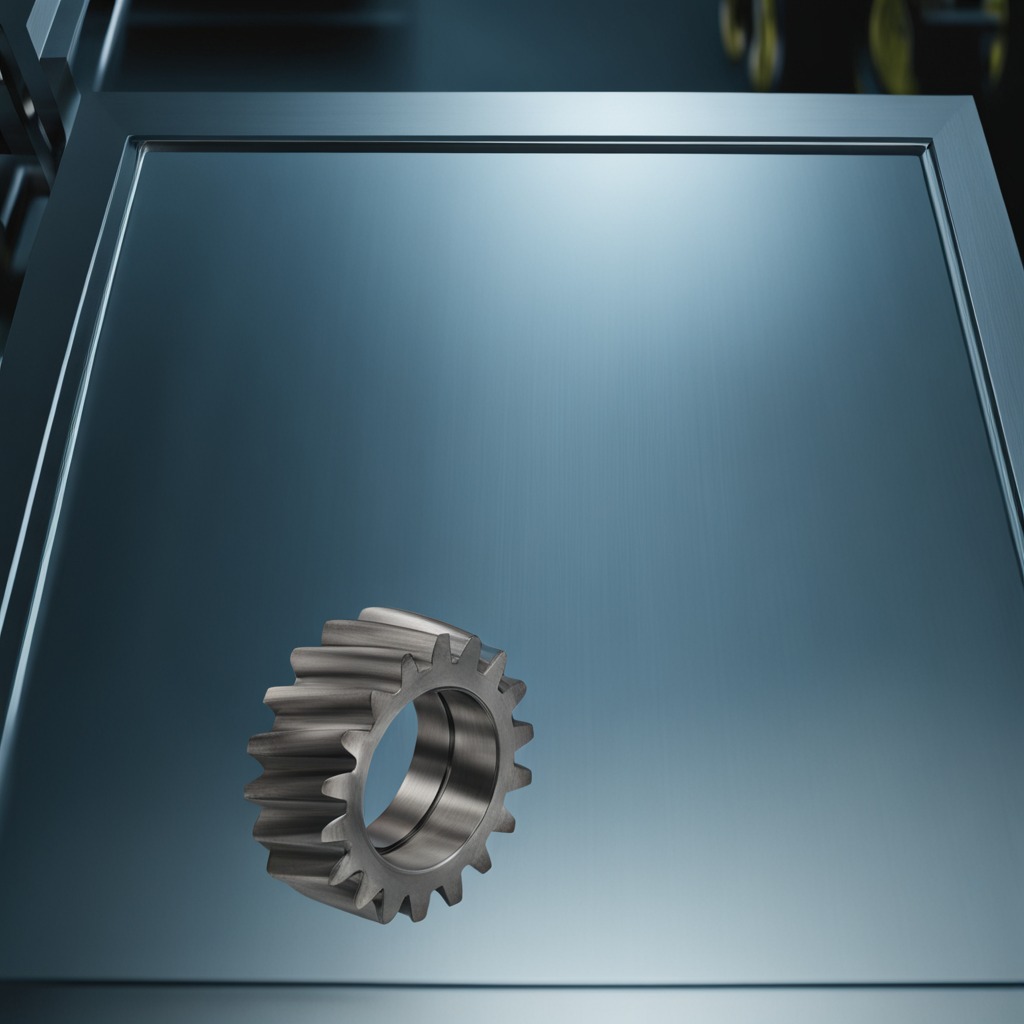
A steel gear with teeth is lying on the metal table in a machine shop under fluorescent lights.